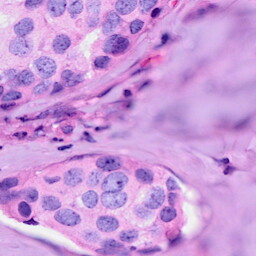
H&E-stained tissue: Breast